Question: I created a windows form to display text in a richtext and then added a picture box to add some color to it. at the moment when I load up the form it looks like this:

The dot above the rich text is the location of were I added the picture box, at the moment when I try to add an image to picture box it gives me an error: 'Value cannot be null. Parameter name: docData.' I get this error by going to the properties of the picture box and to Image witch is labled (none) at the moment.
How do I fix this problem that I am having. (I use C# 2010 Express, XNA Game Studio 4.0, Windows Game(4.0))
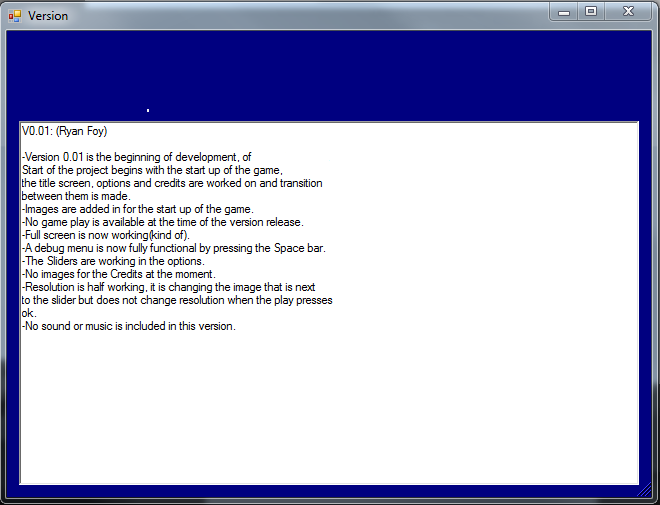
Answer: This seems to be a Windows Game (4.0) issue. See the answer on <URL> page. You could try to set the image in your code like this:
'''
pictureBox1.Image = Image.FromFile("path/somefile.jpg");
'''
According to <URL> page, this problem is a bug that hasn't been fixed.